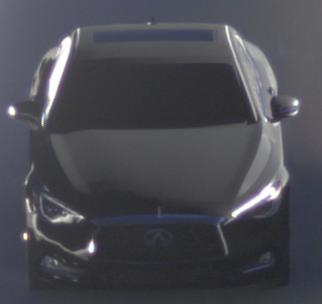
Make: Infiniti
Model: Q60 2.0t
Detailed model: Q60 (V37)
Model produced from: 2016/10
Model produced until: 2018/08
Doors: 2
Color: black
Road condition: dry road
Daytime: sunrise or sunset
Contrast: high contrast